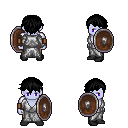
a pixel art fantasy rpg character, male body template, dark elf, purple skin, white robe, robe skirt, black short bangs hairstyle, leather bracers, black shoes, shield, four views (front, back, left, right), 2x2 character sprite sheet, small pixel art, hard edges, no anti-aliasing